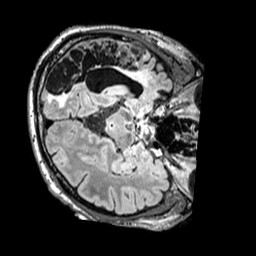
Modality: FLAIR
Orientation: axial
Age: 58
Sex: male
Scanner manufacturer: siemens
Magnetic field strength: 3 T
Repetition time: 5 s
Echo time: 0.387 s